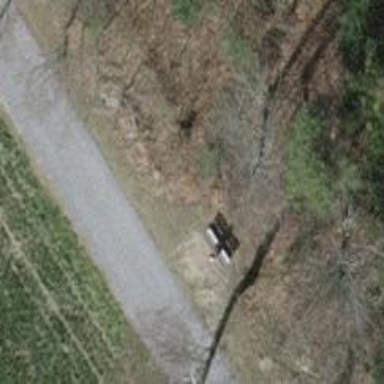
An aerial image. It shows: Brown bench.